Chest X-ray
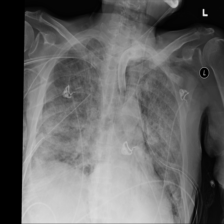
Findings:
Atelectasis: negative
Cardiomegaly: negative
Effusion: negative
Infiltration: positive
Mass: negative
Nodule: negative
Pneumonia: negative
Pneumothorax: negative
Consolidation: negative
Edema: negative
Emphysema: negative
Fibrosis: negative
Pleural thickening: negative
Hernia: negative